Field crop: maize
Growth stage: 2
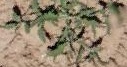
Species: atriplex